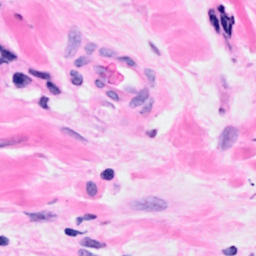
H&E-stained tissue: Breast